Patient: sex M, age 34
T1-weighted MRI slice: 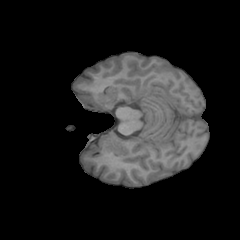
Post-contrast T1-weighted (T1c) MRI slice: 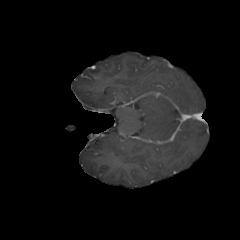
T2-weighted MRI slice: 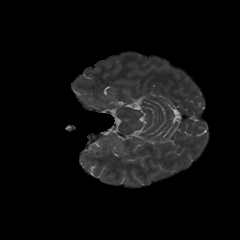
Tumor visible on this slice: no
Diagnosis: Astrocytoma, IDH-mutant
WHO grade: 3